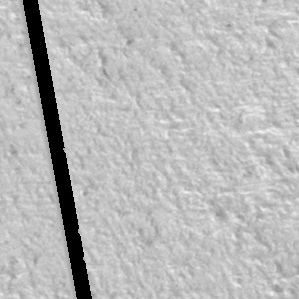
Label: frost